Question: I'm new to Pandas. I created this pivot table, but I need to figure out how to apply a function within each day on the 'is_match' values only. See img below for head of data.
What I need is the % of values (reward_count) which is true for each day, per app (rows).
i.e. for date = '2015-10-22', total(true+false) = 59,101. % true would be 1,080/59,101 = 0.018%. For each date, I would just want to see this % true value in place of true/false counts.
original data:
'''
date app_name is_match rewards_count
10/22/15 NFL HUDDLE 2016 FALSE 45816
10/22/15 NFL HUDDLE 2016 TRUE 1080
10/22/15 NFL HUDDLE 2016 FALSE 8
10/22/15 NFL HUDDLE 2016 FALSE 128239
10/23/15 NFL HUDDLE 2016 TRUE 908
10/23/15 NFL HUDDLE 2016 FALSE 18
10/24/15 NFL HUDDLE 2016 TRUE 638
'''
The data frame:
'''
table = pd.pivot_table(df, index=['app_name'],
columns=['date','is_match'],
values = 'rewards_count')
'''

Thank you so much for your help. I have spend half the day looking through Pandas documentation but do not know what I'm looking for / what to reference.
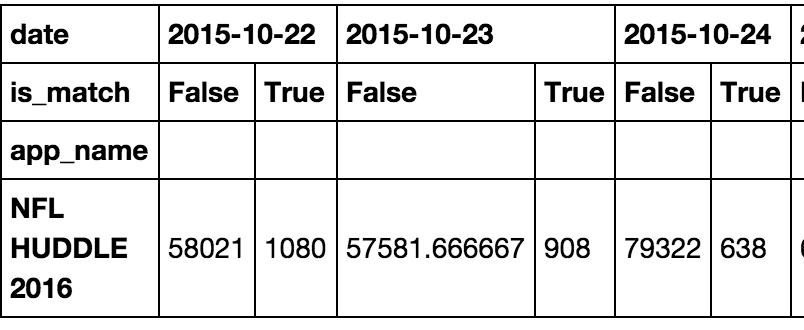
Answer: Using a multi index can help:
'''
table = pd.pivot_table(apps, index=['app_name', 'date'],
columns=['is_match'],
values = 'rewards_count',
aggfunc=np.sum,
margins=True)
'''
I sum up all counts with 'aggfunc=np.sum' and calculate the
sum of 'True' and 'False' with 'margins=True'.
These sums end up in 'All':
'''
is_match False True All
app_name date
NFL HUDDLE 2016 10/22/15 174063 1080 175143
10/23/15 18 908 926
10/24/15 79322 638 79960
All 253403 2626 256029
'''
I add two new columns that hold the percentages:
'''
table['percent_false'] = table[False] / table.All * 100
table['percent_true'] = table[True] / table.All * 100
'''
The results looks like this:
'''
is_match False True All percent_false percent_true
app_name date
NFL HUDDLE 2016 10/22/15 174063 1080 175143 99.383361 0.616639
10/23/15 18 908 926 1.943844 98.056156
10/24/15 79322 638 79960 99.202101 0.797899
All 253403 2626 256029 98.974335 1.025665
'''
There is a lot of extra stuff in the table. Selecting only what you want:
'''
percent_true = table.ix[:-1, ['percent_true']]
'''
gives:
'''
is_match percent_true
app_name date
NFL HUDDLE 2016 10/22/15 0.616639
10/23/15 98.056156
10/24/15 0.797899
'''
If you want the mean of the counts, as you did in your approach,
don't use 'aggfunc=np.sum'. You also need to sum up by hand:
'''
table = pd.pivot_table(apps, index=['app_name', 'date'],
columns=['is_match'],
values = 'rewards_count')
table['total'] = table[False] + table[True]
table['percent_false'] = table[False] / table.total * 100
table['percent_true'] = table[True] / table.total * 100
'''
Now the result looks like this:
'''
is_match False True total percent_false percent_true
app_name date
NFL HUDDLE 2016 10/22/15 58021 1080 59101 98.172620 1.827380
10/23/15 18 908 926 1.943844 98.056156
10/24/15 79322 638 79960 99.202101 0.797899
'''
Again, select only the relevant parts:
'''
percent_true = table[['percent_true']]
'''
gives:
'''
is_match percent_true
app_name date
NFL HUDDLE 2016 10/22/15 1.827380
10/23/15 98.056156
10/24/15 0.797899
'''